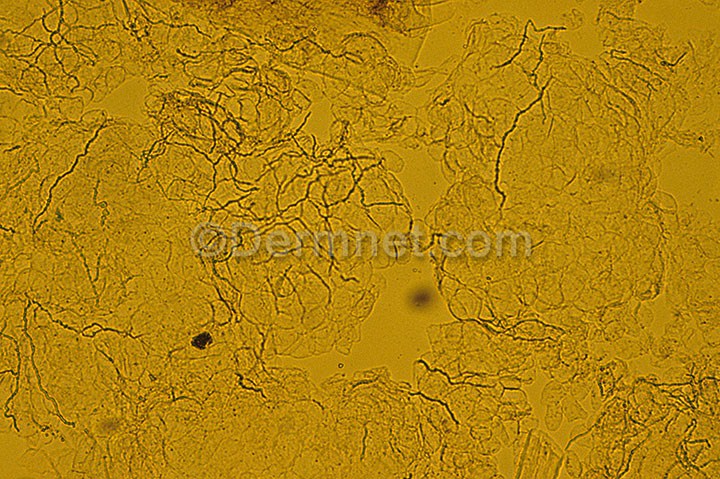
Disease: Tinea Ringworm Candidiasis and other Fungal Infections